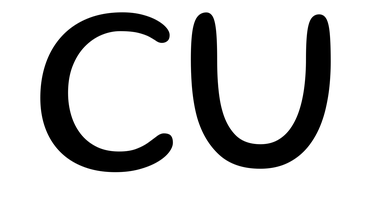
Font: Gluten_Light